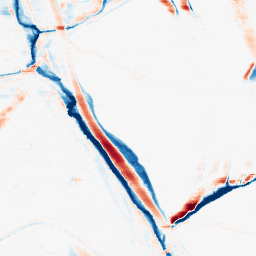
Category: morphological
Decomposition family: morphological_rect
Decomposition parameters: operation: average
width: 20
height: 5
Upsampling method: sinc_blackman
Upsampling parameters: scale: 2
kernel_size: 16
Upsampling scale: 2